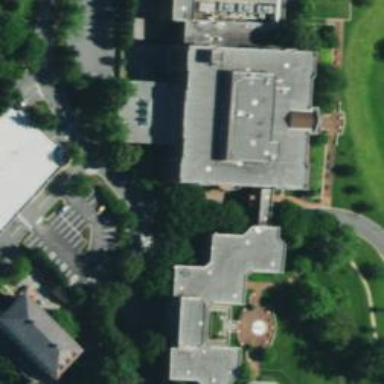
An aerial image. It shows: University building.